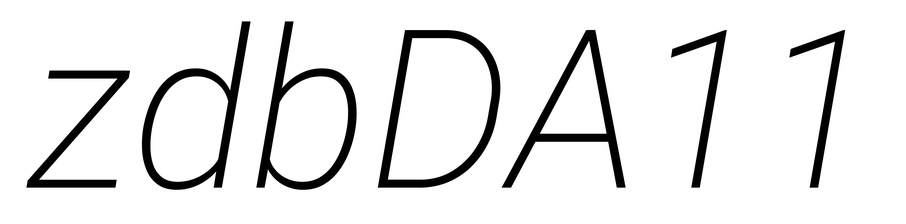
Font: Roboto-Italic_ExtraLight_Italic